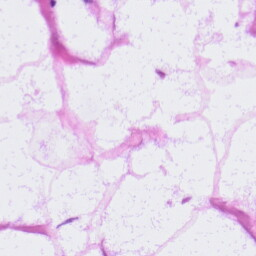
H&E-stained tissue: LymphNode